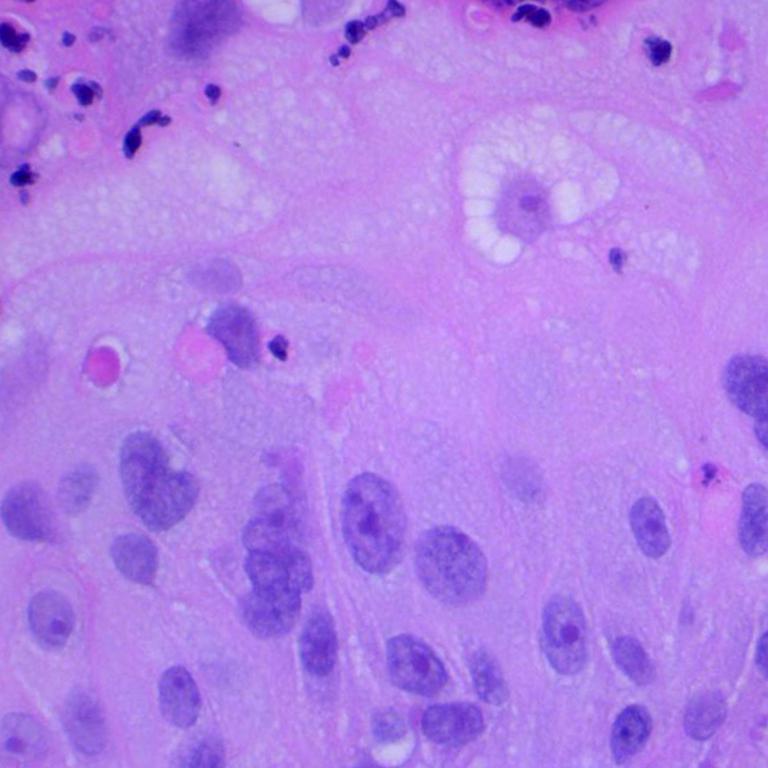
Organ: lung
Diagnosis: squamous carcinomas